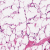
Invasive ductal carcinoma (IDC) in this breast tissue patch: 0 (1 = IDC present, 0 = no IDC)